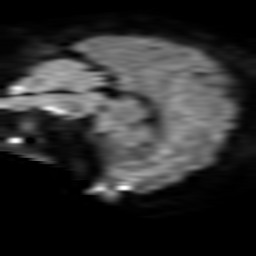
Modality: TRACE
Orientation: sagittal
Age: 39
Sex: female
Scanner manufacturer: philips
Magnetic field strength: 3 T
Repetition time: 3.092 s
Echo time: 0.076 s